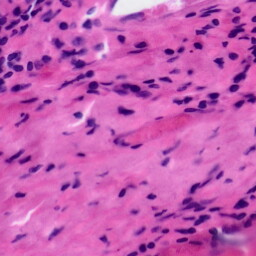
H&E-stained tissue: Tonsil